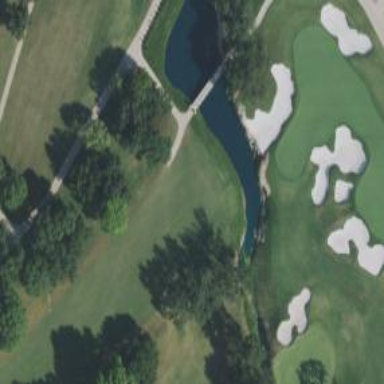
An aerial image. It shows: Service road on bridge designed for golf cartpath.